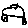
Label: car